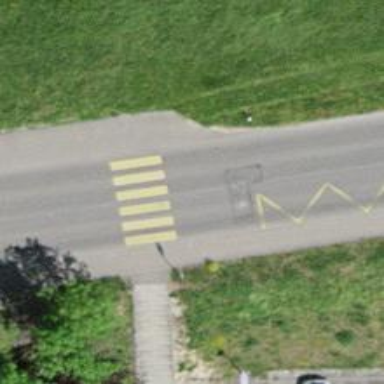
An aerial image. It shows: Marked crossing on the road.